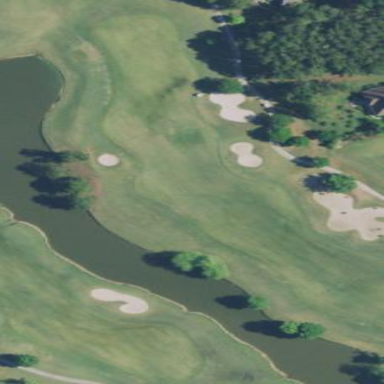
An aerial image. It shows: Picturesque scene of golf course with lateral water hazard.